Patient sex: M
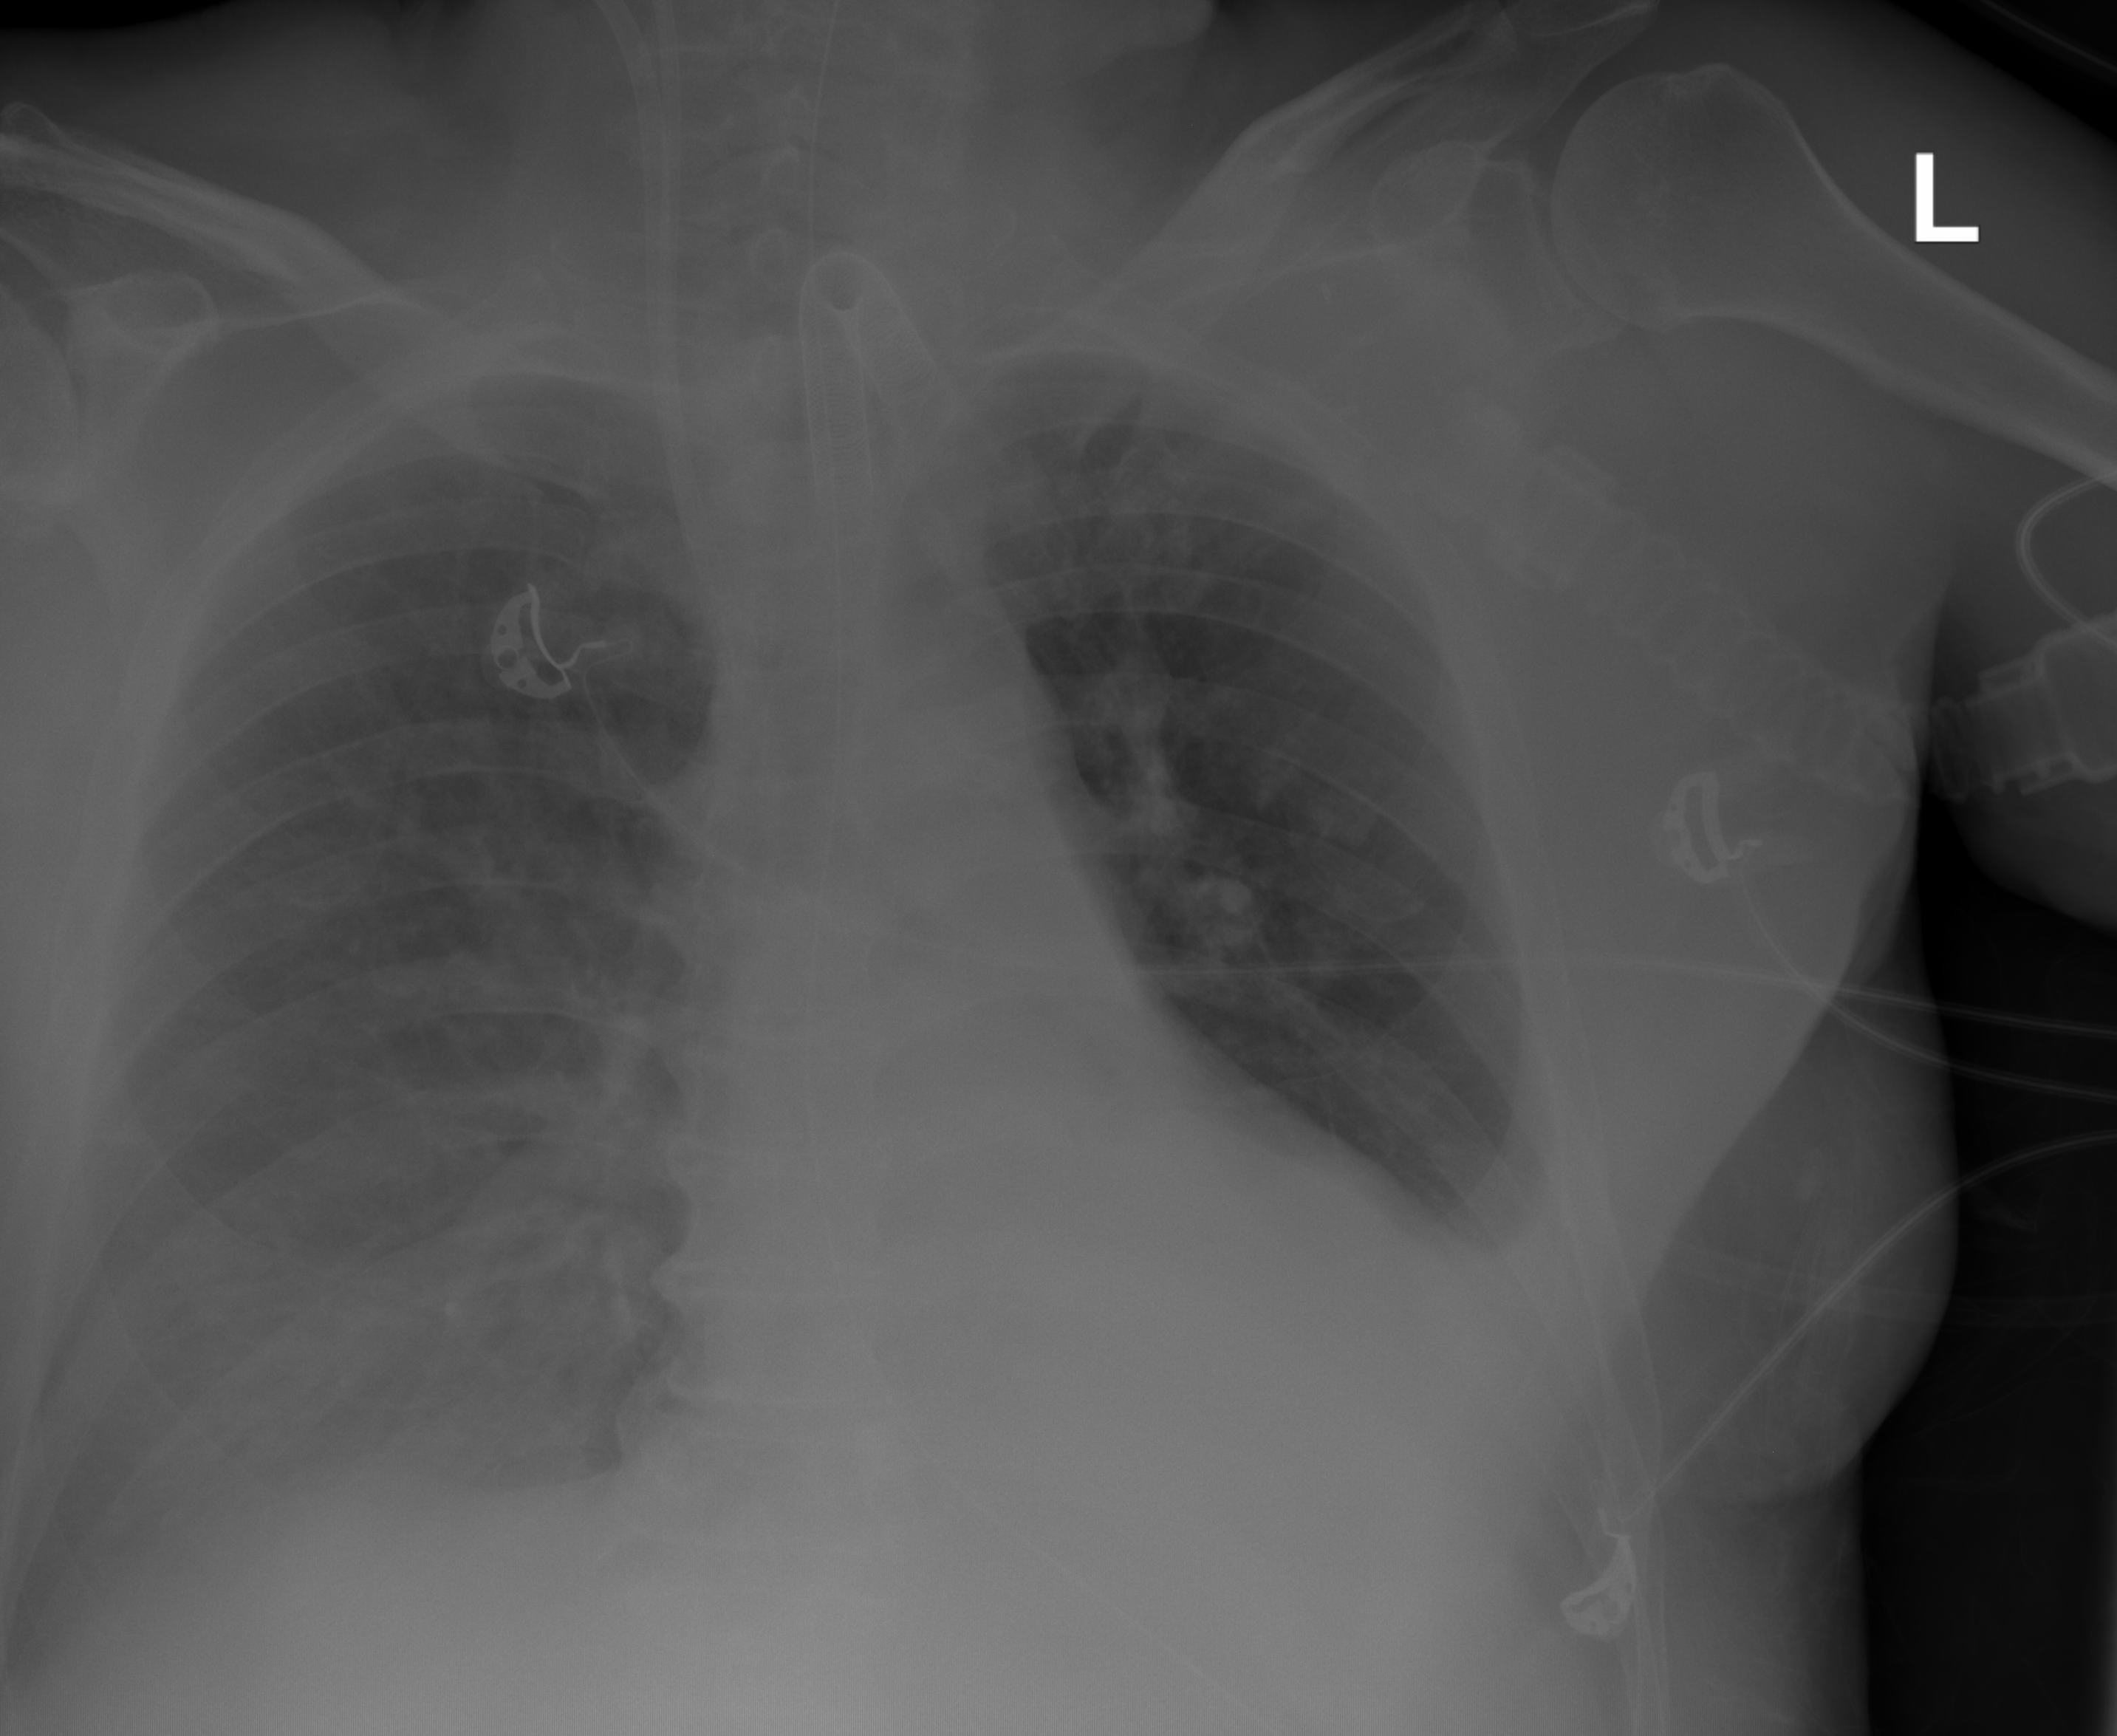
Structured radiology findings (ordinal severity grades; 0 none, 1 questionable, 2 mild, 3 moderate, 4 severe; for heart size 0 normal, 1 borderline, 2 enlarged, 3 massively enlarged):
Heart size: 0
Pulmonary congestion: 0
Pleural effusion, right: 2
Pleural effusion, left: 2
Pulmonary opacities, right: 0
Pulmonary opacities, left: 0
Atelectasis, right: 0
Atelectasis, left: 2